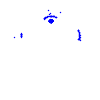
Particle: electron